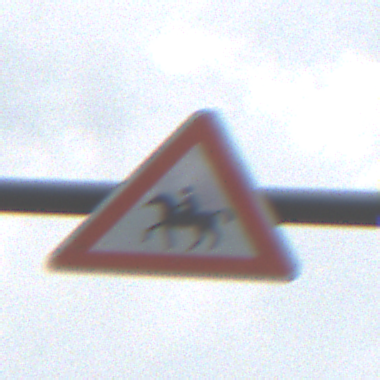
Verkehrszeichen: ReiterRechts
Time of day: MorningAfternoon
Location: Outdoor (Nature)
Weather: PartlyCloudy
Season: NotSpecified
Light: Natural